三年级 · 度量几何学
李爷爷围了一个长方形的菜地, 菜地的一面靠墙。他用篱笆把菜地围起来, 最多用多长的篱笆?下面算式中正确的是 $(\quad)$ 。

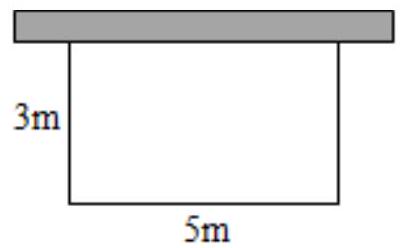
A. $5+3 \times 2$
B. $3+5 \times 2$
C. $(5+3) \times 2$
D. $5 \times 2+3 \times 2$
答案: B
解析: $\mathrm{B}$

【分析】篱笆的长度是长方形的菜地的 2 个长和 1 个宽的和。据此解答。

【详解】 $3+5 \times 2$

$=3+10$

$=13(\mathrm{~m})$

故答案为: B

【点睛】熟记长方形周长公式并灵活运用是解题关键。